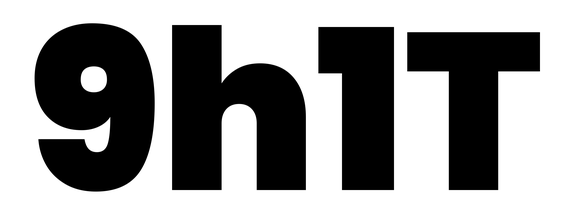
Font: Poppins-Black